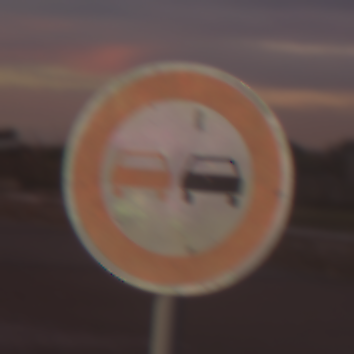
Verkehrszeichen: Ueberholverbot
Umgebung: Outdoor, Urban
Tageszeit: SunriseSunset
Wetter: PartlyCloudy
Licht: Natural
Jahreszeit: NotSpecified
Kontrast: MediumContrast